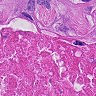
Metastatic tissue present: yes